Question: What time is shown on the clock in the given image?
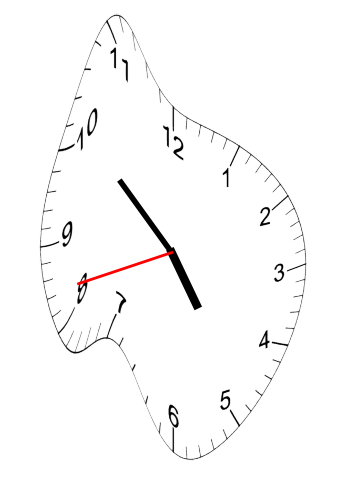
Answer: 04:51:42